Question: I am currently experiencing an issue where the keyboard does not appear when I select any 'TextFormField' widgets inside of a 'Form' widget. This is the code for the form, which is inside of my 'CreateAccountForm' Stateful widget.
'''
import 'package:flutter/material.dart';
import 'package:flutter/services.dart';
import 'package:sign_up_page/constants.dart';
class CreateAccountForm extends StatefulWidget {
@override
_CreateAccountFormState createState() => _CreateAccountFormState();
}
class _CreateAccountFormState extends State<CreateAccountForm> {
final _formKey = GlobalKey<FormState>();
@override
Widget build(BuildContext context) {
return Form(
key: _formKey,
child: Column(
children: <Widget>[
CustomTextFormField(
labelText: "Email",
keyboardType: TextInputType.emailAddress,
),
Spacer(),
CustomTextFormField(labelText: "Full name"),
Spacer(),
CustomTextFormField(
labelText: "Password",
isPassword: true,
),
Spacer(),
RaisedButton(
onPressed: () {
print("Get started button pressed");
},
padding: EdgeInsets.all(20.0),
color: blueMaterialColor.shade100,
shape: defaultRectangularButtonShape,
child: Row(
mainAxisAlignment: MainAxisAlignment.center,
children: <Widget>[
Text(
"Get started",
style: TextStyle(
fontSize: 20.0,
color: Colors.white,
),
),
Icon(
Icons.arrow_forward,
color: Colors.white,
),
],
),
),
Spacer(),
],
),
);
}
}
class CustomTextFormField extends StatefulWidget {
CustomTextFormField({
@required this.labelText,
this.isPassword = false,
this.keyboardType = TextInputType.text,
});
final String labelText;
final bool isPassword;
final TextInputType keyboardType;
@override
_CustomTextFormFieldState createState() => _CustomTextFormFieldState();
}
class _CustomTextFormFieldState extends State<CustomTextFormField> {
@override
Widget build(BuildContext context) {
return TextFormField(
decoration: InputDecoration(
labelText: widget.labelText, labelStyle: inputLabelStyleUnselected),
style: inputTextStyle,
obscureText: widget.isPassword,
keyboardType: widget.keyboardType,
);
}
}
'''
This is a screenshot, which shows the cursor inside of the email 'TextFormWidget', but without the keyboard showing up:

You can view all of the code for the project on my Github branch here: <URL>
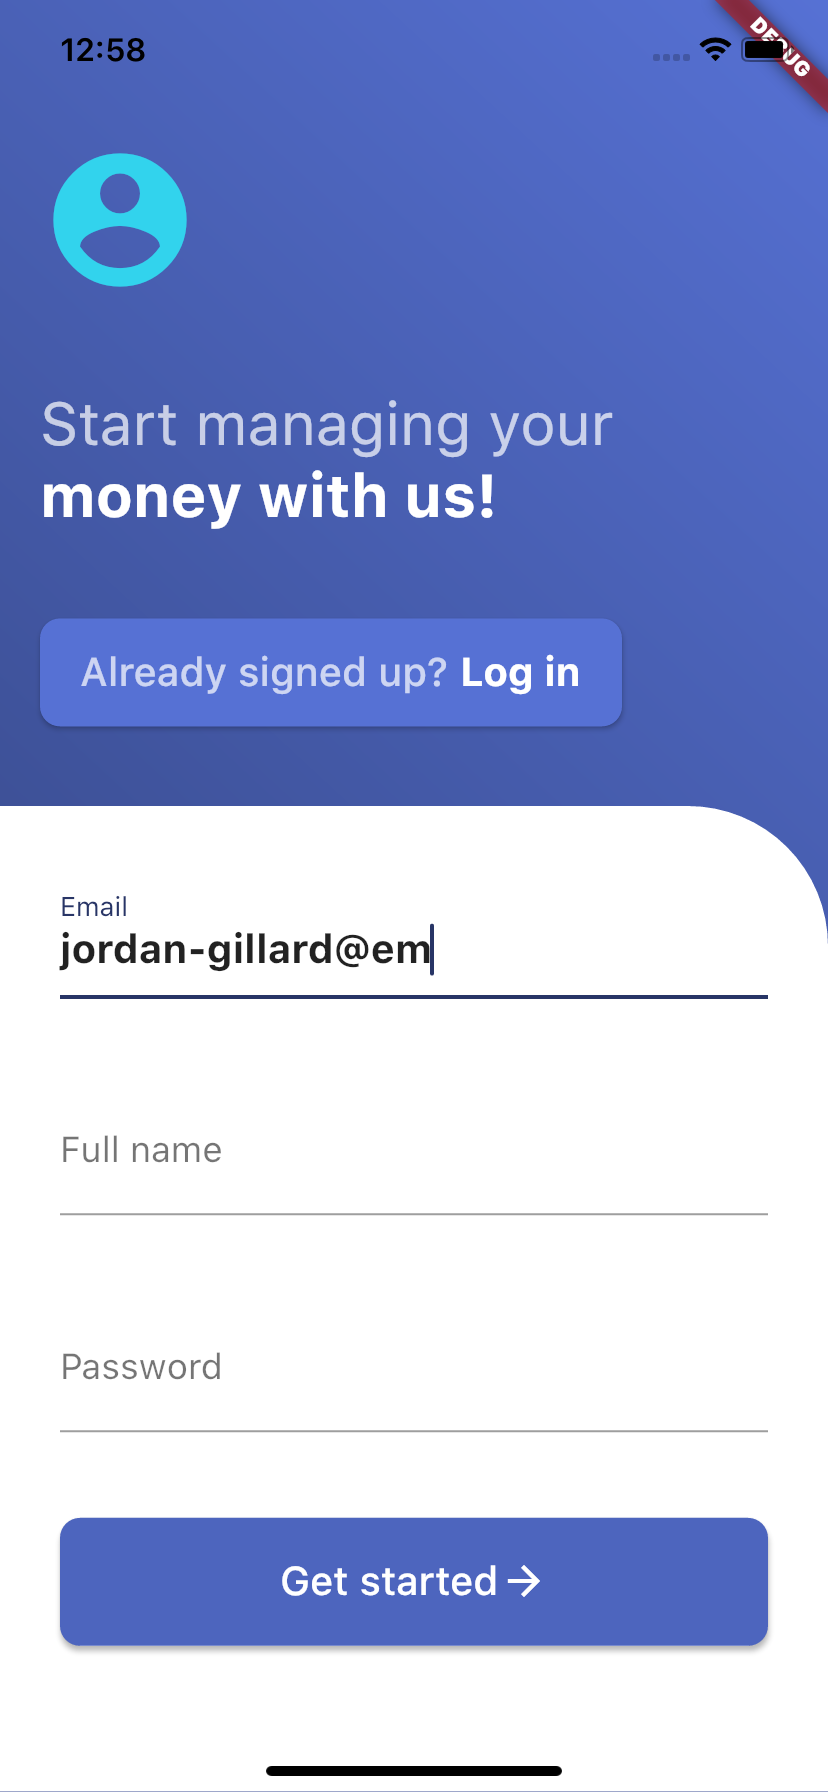
Answer: If you are running on a 'Simulator', your 'Simulator' definitely has the 'Connect Hardware Keyboard' enabled. You can fix the issue by disabling the feature.
I provided images to guide on how to do that below:
1. Select your simulator and click on the Hardware tab.
2. On the Hardware tab, select the Keyboard option.
3. Uncheck the Connect Keyboard Hardware option to enabling toggling an actual keyboard on the Simulator
Check the Images provided below for more visual description :)
<URL>
<URL>